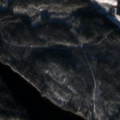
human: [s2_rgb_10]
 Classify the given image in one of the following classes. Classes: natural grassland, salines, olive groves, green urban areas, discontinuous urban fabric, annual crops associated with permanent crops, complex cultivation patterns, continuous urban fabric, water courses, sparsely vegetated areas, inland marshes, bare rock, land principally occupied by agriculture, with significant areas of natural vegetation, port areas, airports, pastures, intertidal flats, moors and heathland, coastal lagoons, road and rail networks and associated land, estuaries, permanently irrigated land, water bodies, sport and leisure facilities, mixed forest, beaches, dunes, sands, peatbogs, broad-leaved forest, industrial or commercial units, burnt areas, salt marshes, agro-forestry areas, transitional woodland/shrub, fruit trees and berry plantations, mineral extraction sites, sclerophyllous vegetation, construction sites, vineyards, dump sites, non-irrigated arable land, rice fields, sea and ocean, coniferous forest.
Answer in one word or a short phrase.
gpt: non-irrigated arable land, coniferous forest, mixed forest, water bodies